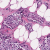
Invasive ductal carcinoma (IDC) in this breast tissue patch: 1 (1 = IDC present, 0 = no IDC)